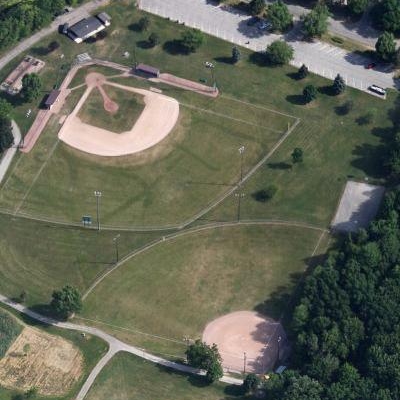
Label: Grass